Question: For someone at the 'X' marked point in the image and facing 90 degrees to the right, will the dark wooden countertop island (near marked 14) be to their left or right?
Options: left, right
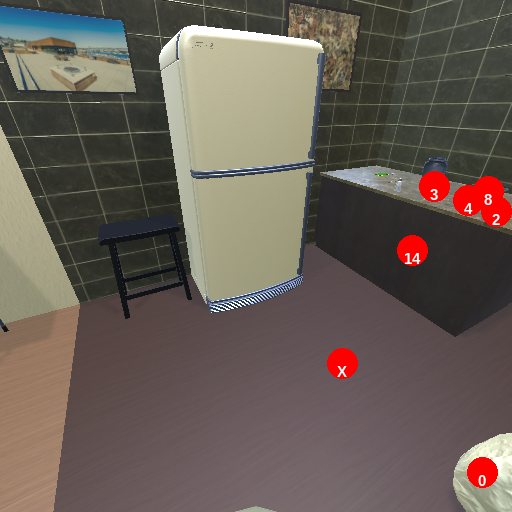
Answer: left